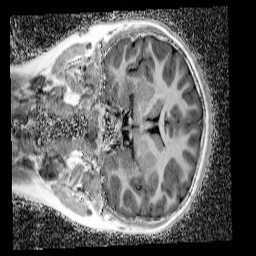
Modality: UNIT1_denoised
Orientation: coronal
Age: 11
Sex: female
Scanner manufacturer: siemens
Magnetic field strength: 3 T
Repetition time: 4 s
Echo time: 0.00299 s